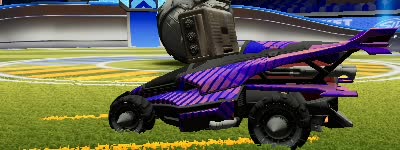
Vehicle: aftershock